Question: Currently, I have a tableView which is loaded from the following array called 'exerciseArray':
'''
if (exerciseArray == nil)
{
NSString *path = [[NSBundle mainBundle]pathForResource:@"data" ofType:@"plist"];
NSMutableArray *rootLevel = [[NSMutableArray alloc]initWithContentsOfFile:path];
self.exerciseArray = rootLevel;
[rootLevel release];
}
'''
However, I want an option to let the user add their own data which will need to be displayed in this same table view. I can either add that data to the original plist but I think it will be better to create a separate plist that will have the user added data.
So after the user adds data, the I will need to combine the 2 plist data next time. Any idea how to implement this? The user added data will need to match up with original plist structure which looks like:

The new plist should only have 'ExerciseName' and 'musclename', but I need to merge the two somehow.
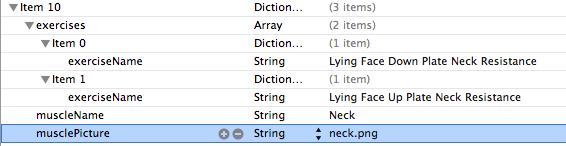
Answer: The user-defined Property List should be stored in a file somewhere in the directory. Usually, for something like this, I would suggest creating a copy of the default Plist that ships with the app to the directory, then modifying and loading this file as needed. Copying the resource to the documents directory can be done as follows:
'''
NSString * documentsPath = [NSHomeDirectory() stringByAppendingPathComponent:@"Documents"];
NSString * docPlist = [documentsPath stringByAppendingPathComponent:@"data.plist"];
if (![[NSFileManager defaultManager] fileExistsAtPath:docPlist]) {
NSString * resPlist = [[NSBundle mainBundle]pathForResource:@"data" ofType:@"plist"];
[[NSFileManager] defaultManager] copyItemAtPath:resPlist
toPath:docPlist
error:nil];
}
NSMutableArray * root = [[NSMutableArray alloc] initWithContentsOfFile:docPlist];
'''
The above code simply finds the path to the plist in the documents directory, and checks if it exists. If it does not, it copies the resource over to the documents directory. Once this is done, it loads the root element into a mutable array, which you can then use and modify using the standard 'addObject:' and 'removeObject:' methods.
Finally, , simply write the 'root' array back to the plist file as follows:
'''
[root writeToFile:docPlist atomically:YES];
'''
The only delemma with this is, while in the process of developing the app, you may wish to change or modify some data in the resource. In order for the app to copy this newly modified Property List to the directory, you will need to uninstall it completely from the iOS Simulator, then re-compile and run.
: In order to to an existing muscle, just do something like this:
'''
// find the exercise dictionary
int muscleIndex = 0;
NSMutableDictionary * muscleDict = nil;
NSString * muscleName = @"Neck";
NSString * exerciseName = @"Nod your head a billion times";
// find the right muscle
for (int i = 0; i < [root count]; i++) {
NSDictionary * muscle = [root objectAtIndex:i];
if ([[muscle objectForKey:@"muscleName"] isEqualToString:muscleName]) {
muscleIndex = i;
muscleDict = [NSMutableDictionary dictionaryWithDictionary:muscle];
}
}
NSMutableArray * exercises = [NSMutableArray arrayWithArray:[muscleDict objectForKey:@"exercises"]];
[exercises addObject:exerciseName];
[muscleDict setObject:exercises forKey:@"exercises"];
[root replaceObjectAtIndex:muscleIndex withObject:muscleDict];
...
// save root here
'''